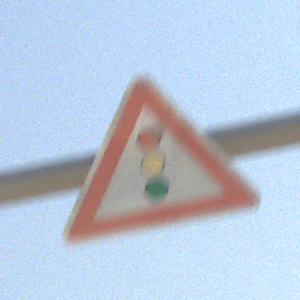
Verkehrszeichen: Lichtzeichenanlage
Umgebung: Outdoor, Suburban
Tageszeit: MorningAfternoon
Wetter: Clear
Licht: Natural
Jahreszeit: NotSpecified
Kontrast: HighContrast